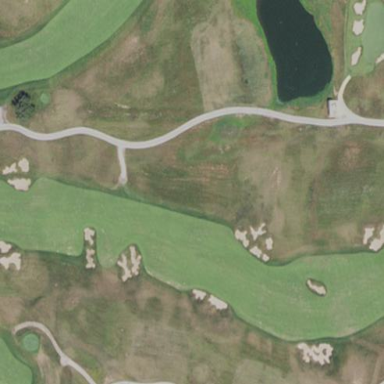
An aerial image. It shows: Area of rough grass used for golf.